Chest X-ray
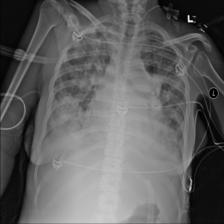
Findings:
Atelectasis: positive
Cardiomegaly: negative
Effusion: negative
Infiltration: positive
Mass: negative
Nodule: negative
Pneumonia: negative
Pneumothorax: negative
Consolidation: negative
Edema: negative
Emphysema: negative
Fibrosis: negative
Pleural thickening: negative
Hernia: negative